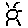
Label: sun